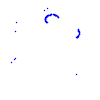
Particle: proton